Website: ulta-beauty
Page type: address-validator
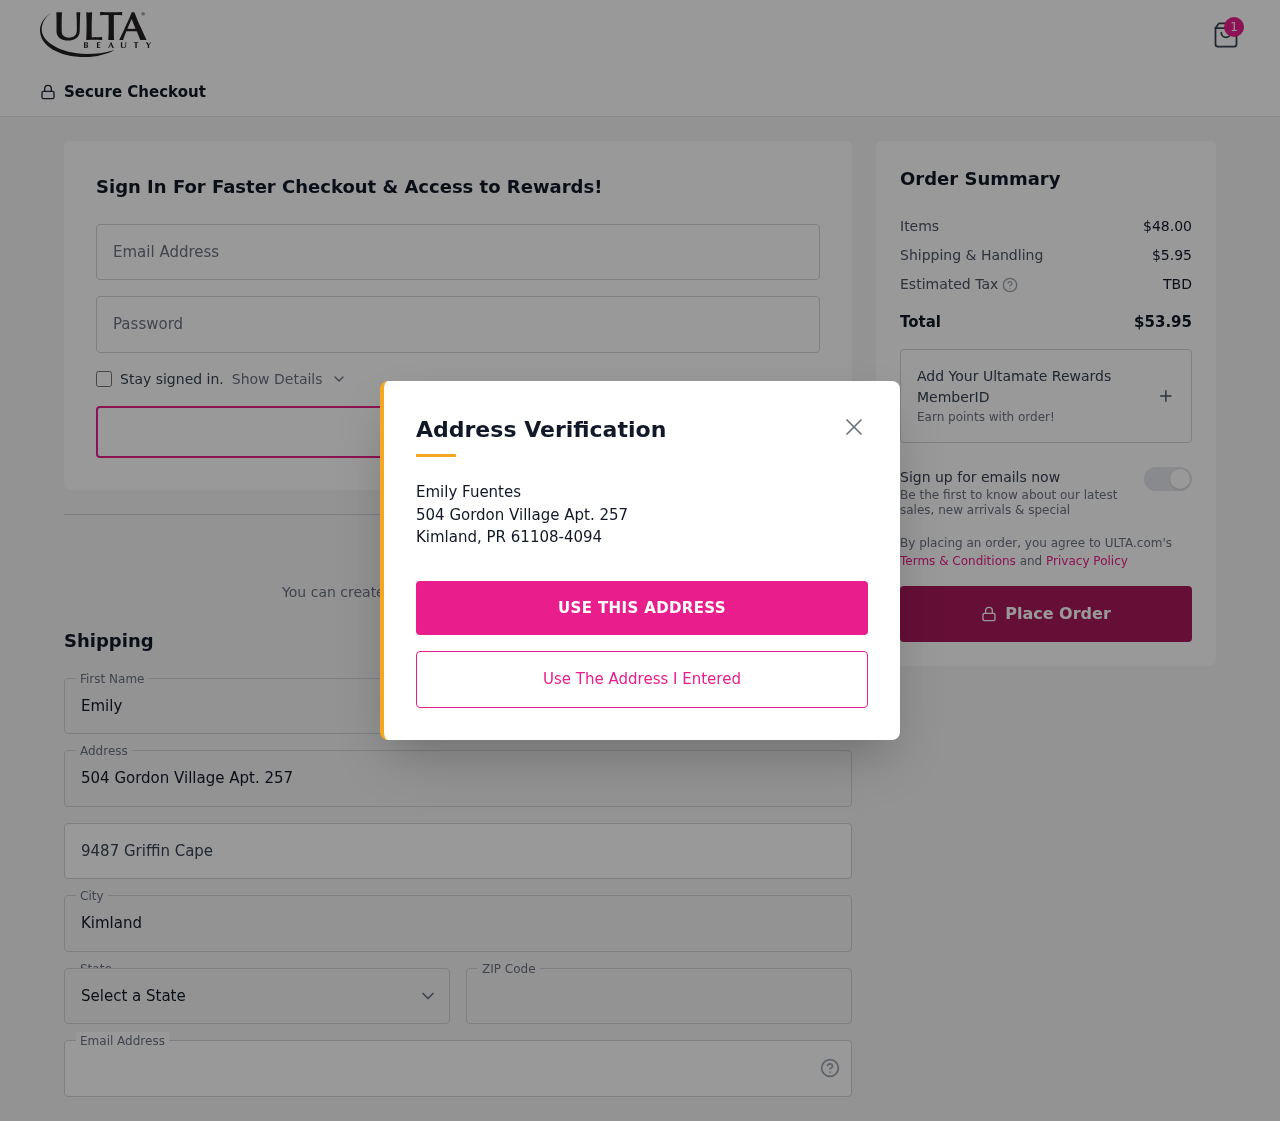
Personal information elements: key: PII_CITY
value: Kimland
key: PII_EMAIL
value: efuentes@hotmail.com
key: PII_FIRSTNAME
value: Emily
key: PII_LASTNAME
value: Fuentes
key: PII_POSTCODE
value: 61108
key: PII_STATE_ABBR
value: PR
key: PII_STREET
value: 504 Gordon Village Apt. 257
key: PII_STREET2
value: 504 Gordon Village Apt. 257
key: PII_STREET2
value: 9487 Griffin Cape
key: PII_FULLNAME2
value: Emily Fuentes
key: PII_CITY2
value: Kimland
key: PII_STATE_ABBR2
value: PR
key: PII_POSTCODE_FULL
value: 61108
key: PII_POSTCODE_EXT
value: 4094
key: PII_POSTCODE_NUMERIC
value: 61108
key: PII_POSTCODE_EXT_NUMERIC
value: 4094
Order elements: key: ORDER_NUM_ITEMS
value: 1
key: ORDER_SUBTOTAL
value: $48.00
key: ORDER_SHIPPING_COST
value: $5.95
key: ORDER_TOTAL
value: $53.95